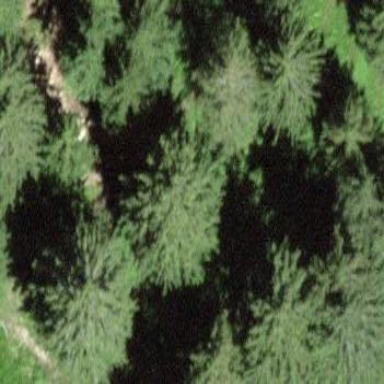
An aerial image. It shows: Forest area.